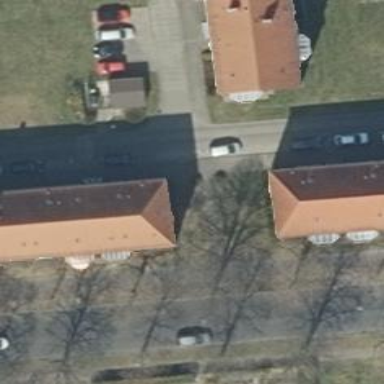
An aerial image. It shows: Living street.